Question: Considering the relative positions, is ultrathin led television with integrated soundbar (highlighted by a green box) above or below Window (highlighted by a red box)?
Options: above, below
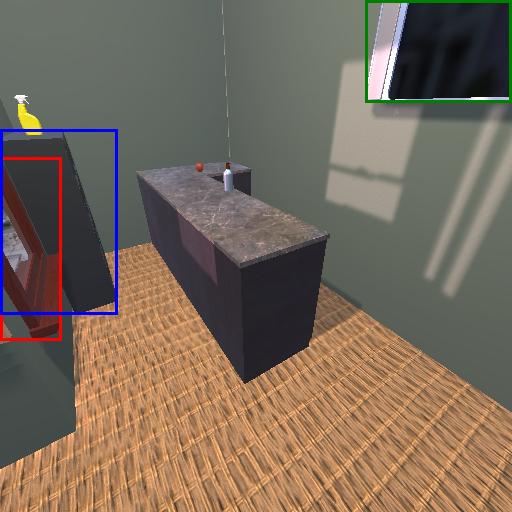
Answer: above